Question:
How can i grab the city name from an address. The city come just before the Province/State. In the given snapshot, the city would be Collingwood Town. The city name will always precedes the last comma. Lets take another example,
> 100 James St. Bldn #5, Floor 5, P.O Box 555 XCity, XProvice
I need a regex that fetches XCity and dumps it into a variable. Also, it takes whatever before the XCity and dumps into another variable, i.e.,
address = 100 James St.
Bldn #5, Floor 5, P.O Box 555
city = XCity
What splits address and city is either a comma or a newline.
Can anyone help me achieving it in Ruby? The whole text reside in a string variable.
Thank you
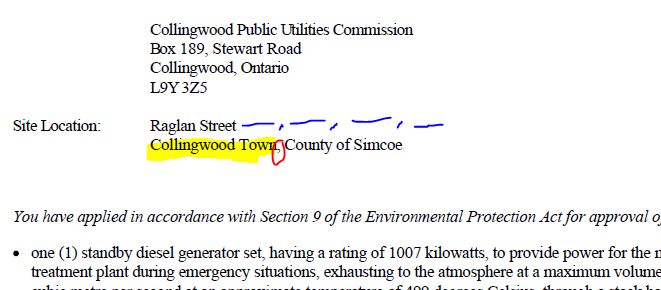
Answer: I think so this could work:
'''
split = address.split(',')
city = split[split.length-2] if split.length >= 2
'''